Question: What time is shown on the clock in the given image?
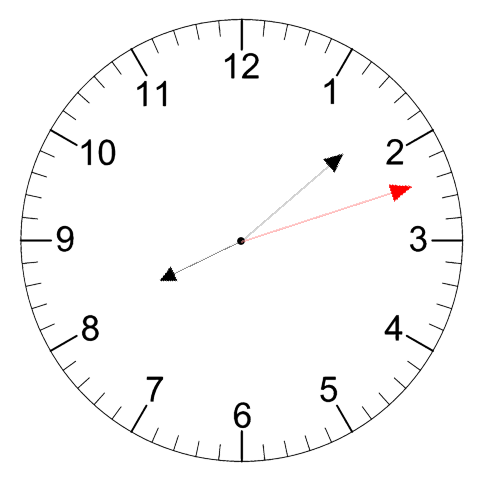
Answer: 08:08:12